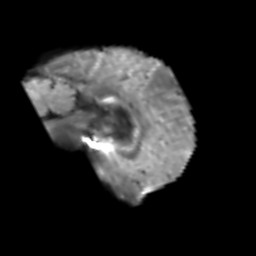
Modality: T2w
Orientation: sagittal
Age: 68
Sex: male
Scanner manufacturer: siemens
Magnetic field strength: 3 T
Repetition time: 6.1 s
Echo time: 0.101 s